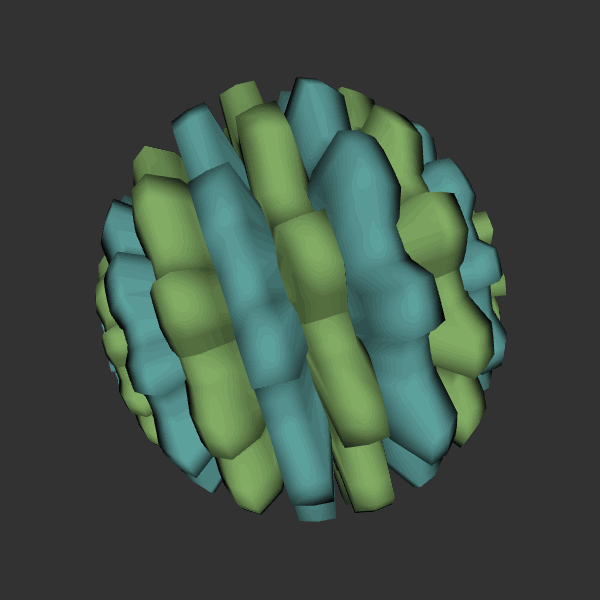
Background: dark